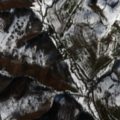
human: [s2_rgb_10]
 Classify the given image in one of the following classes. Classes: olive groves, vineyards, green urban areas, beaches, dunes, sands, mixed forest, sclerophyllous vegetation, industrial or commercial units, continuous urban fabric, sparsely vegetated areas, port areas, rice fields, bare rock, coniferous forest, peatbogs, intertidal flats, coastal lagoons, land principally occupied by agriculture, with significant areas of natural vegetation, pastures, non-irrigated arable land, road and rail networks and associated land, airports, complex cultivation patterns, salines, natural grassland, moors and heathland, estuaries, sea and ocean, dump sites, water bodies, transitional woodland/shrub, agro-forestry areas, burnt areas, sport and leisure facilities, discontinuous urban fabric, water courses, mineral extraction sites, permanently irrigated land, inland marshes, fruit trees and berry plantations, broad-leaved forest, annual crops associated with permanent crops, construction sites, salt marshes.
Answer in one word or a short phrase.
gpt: complex cultivation patterns, land principally occupied by agriculture, with significant areas of natural vegetation, broad-leaved forest, transitional woodland/shrub